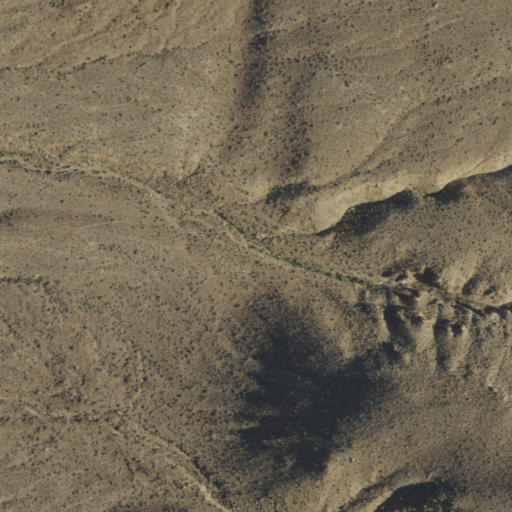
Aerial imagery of valley in Nevada named Shamrock Canyon containing only shrub